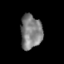
Tissue: skin
Cell type: Epithelial cells
Senescence score: 0.2837
Nuclear area (px): 721
Mean DAPI intensity: 126.456